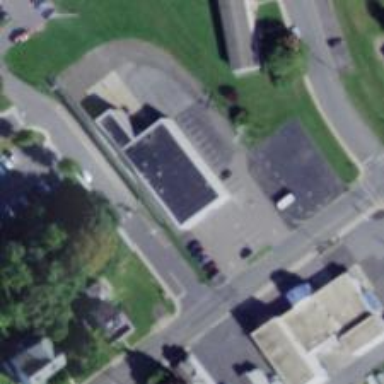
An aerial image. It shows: Clinic.